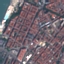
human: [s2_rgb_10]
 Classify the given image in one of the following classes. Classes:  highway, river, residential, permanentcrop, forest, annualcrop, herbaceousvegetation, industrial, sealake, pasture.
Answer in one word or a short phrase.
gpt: Residential